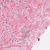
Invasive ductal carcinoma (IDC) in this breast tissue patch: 1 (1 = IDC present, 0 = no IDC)